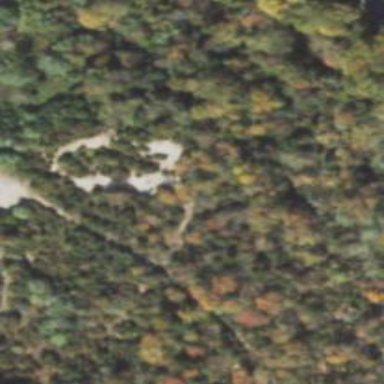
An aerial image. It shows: Patch of scrub vegetation.